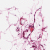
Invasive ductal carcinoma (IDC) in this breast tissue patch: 0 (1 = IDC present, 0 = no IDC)